Question: I'm confused about how Chrome decides what forms to autofill. By autofill I mean the inputs are highlighted in yellow and already when you land on the page (see picture below). I do not mean autocomplete which is where the input is blank and you get a suggestion only when you start typing in it.
Here's the autofill rules as I understand them:
1. If your form is located on its own url, e.g., http://mysite.com/login
2. Your form is present on page load and is NOT loaded via ajax
Comparing my site with Dropbox's we both have a login page: 'http://localhost/login' vs. <URL> which satisfies rule #1. The login form gets autofilled for both of us.
My problem is with rule #2. On Dropbox's homepage, <URL> that gets autofilled. On my homepage, 'http://localhost', I have an identical modal which does ever get autofilled.
I can't figure what the deal is here, can someone chime in? Is it just a localhost vs. real URL issue? If so, how do you explain why 'http://localhost/login' gets autofilled?

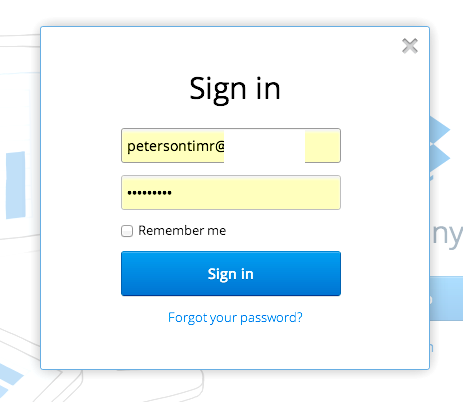
Answer: When you log into a new site chrome will drop down its notification bar at the top and ask you if you want to save the password, if you tell it "Never" it wont ask again and it wont ever autofill
To get form fields to autofill like street, address, etc, a good answer by kmote
<URL>,